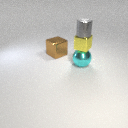
large cyan metal sphere below small gray metal cylinder